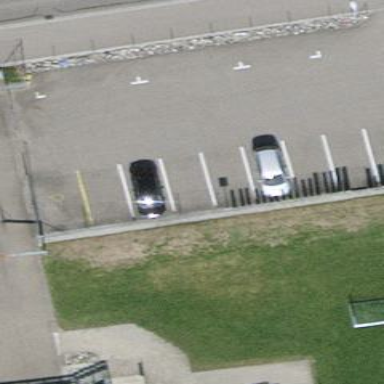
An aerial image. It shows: Parking area with asphalt surface.